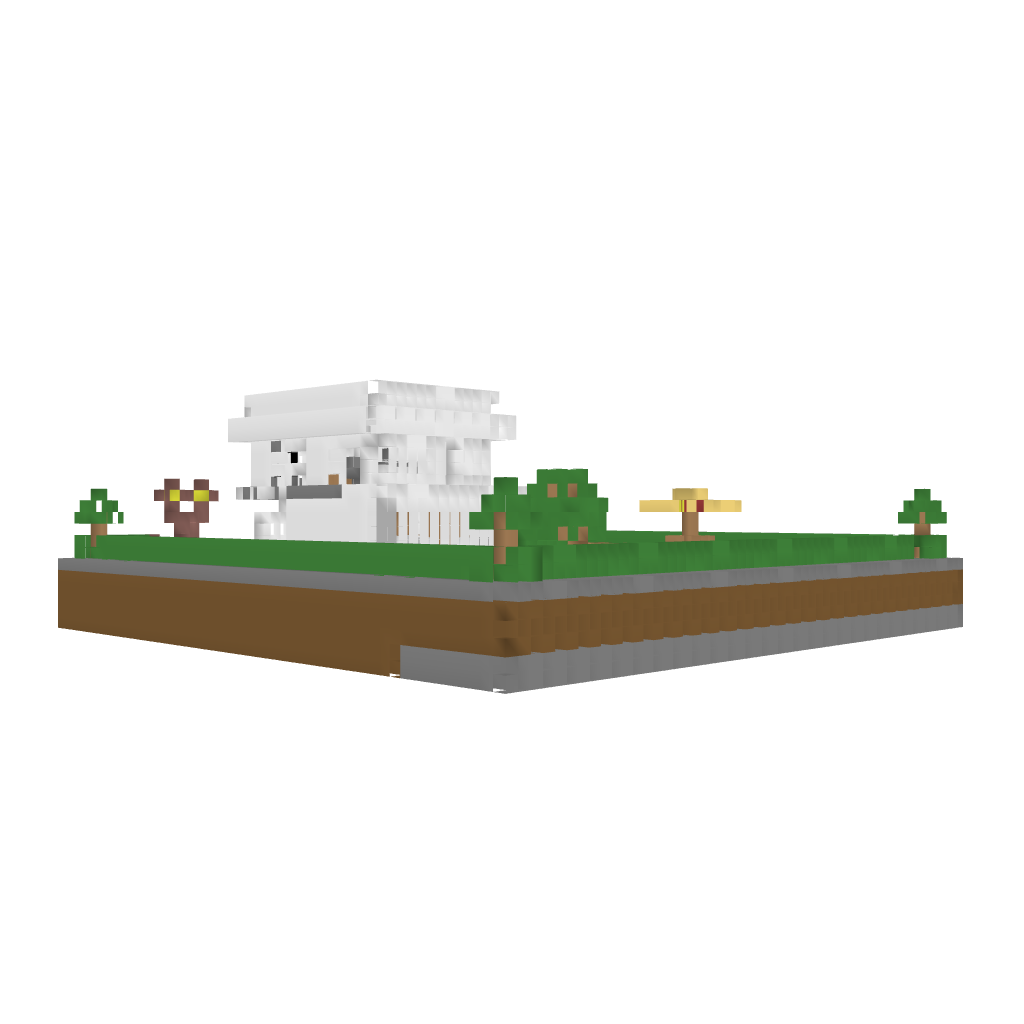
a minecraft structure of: Swimming pool house bad low quality